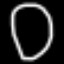
Label: diamond